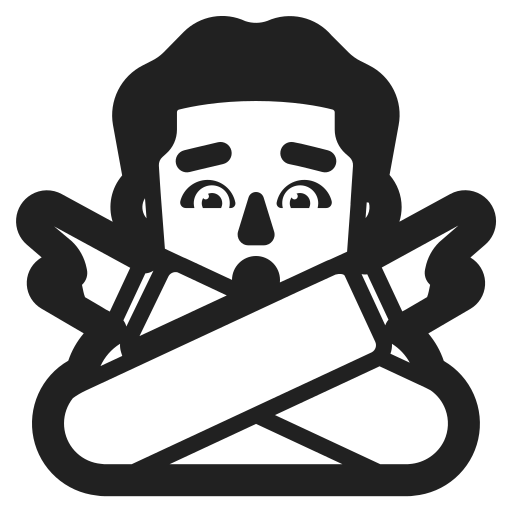
man gesturing no high contrast default